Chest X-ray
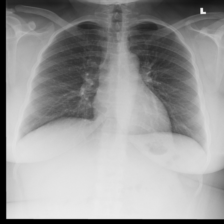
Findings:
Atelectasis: negative
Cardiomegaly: negative
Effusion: negative
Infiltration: negative
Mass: negative
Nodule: negative
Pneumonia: negative
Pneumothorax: negative
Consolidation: negative
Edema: negative
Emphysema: negative
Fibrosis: negative
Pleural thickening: negative
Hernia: negative